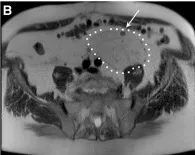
Magnetic resonance imaging findings. Demonstrate an ovoid encapsulated retroperitoneal mass, which contained predominantly fat and a few solid hypervascularized nodules (arrows).
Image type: radiology (mri)